Interaction volume radius: 5 \u00c5
Interaction volume height: 15 \u00c5
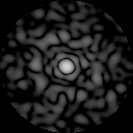
Disorder parameter: 0.8189